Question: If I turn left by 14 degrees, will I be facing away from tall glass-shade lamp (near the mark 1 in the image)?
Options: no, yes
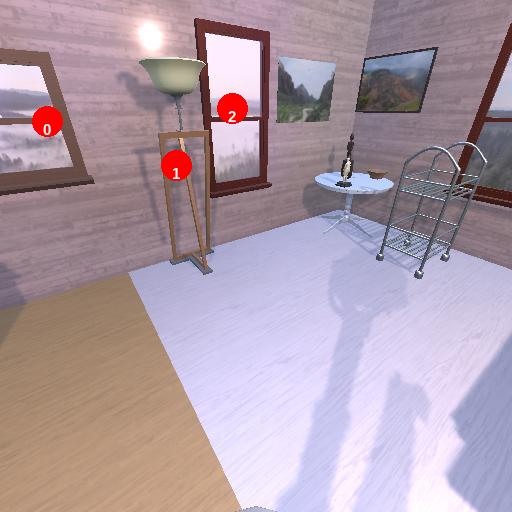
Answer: no